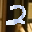
Label: 2